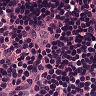
Metastatic tissue present: no